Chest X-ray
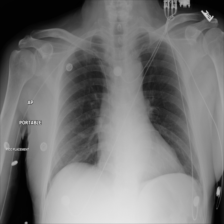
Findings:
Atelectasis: negative
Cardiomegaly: negative
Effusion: negative
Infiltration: negative
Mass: negative
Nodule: negative
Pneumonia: negative
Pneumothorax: negative
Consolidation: negative
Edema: negative
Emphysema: negative
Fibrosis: negative
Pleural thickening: negative
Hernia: negative